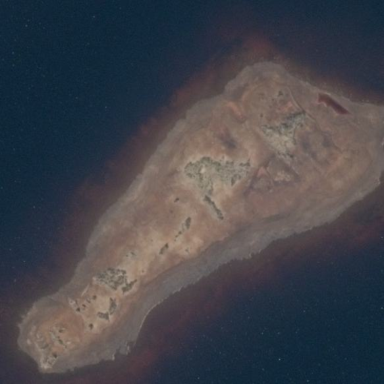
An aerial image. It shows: Islet covered with natural sand.